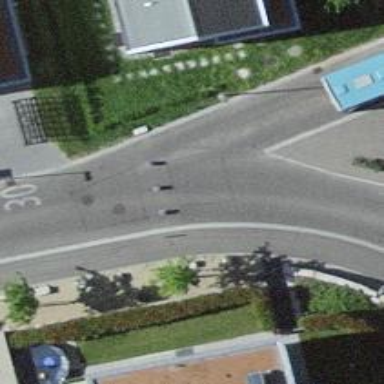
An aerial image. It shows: Rising bollard.